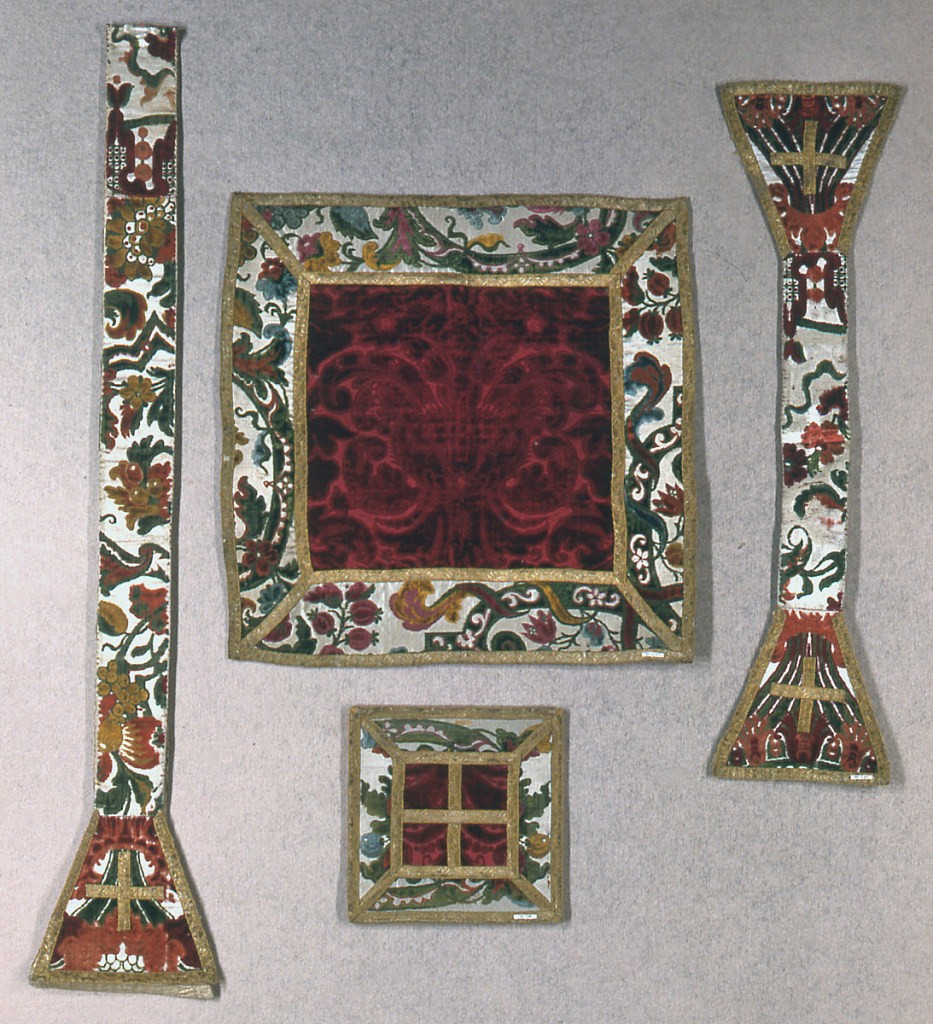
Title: Corporal
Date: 17th century
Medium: silk, wool, metallic trim
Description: Corporal has a center of red cut and uncut velvet in a large-scale symmetrical foliate design with a border of polychrome cut and uncut velvet on a white satin ground in a floral design. Trimmed with gold ribbon and backed with red wool.